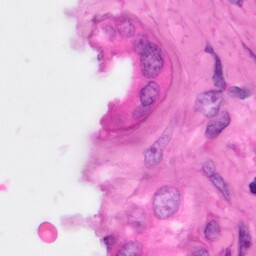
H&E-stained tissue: Pancreatic